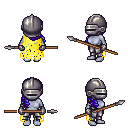
a pixel art fantasy rpg character, female body template, dark elf, purple skin, yellow tattered cape, metal pants, blue right-swept hairstyle, metal helm, metal gloves, spear, four views (front, back, left, right), 2x2 character sprite sheet, small pixel art, hard edges, no anti-aliasing